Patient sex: M
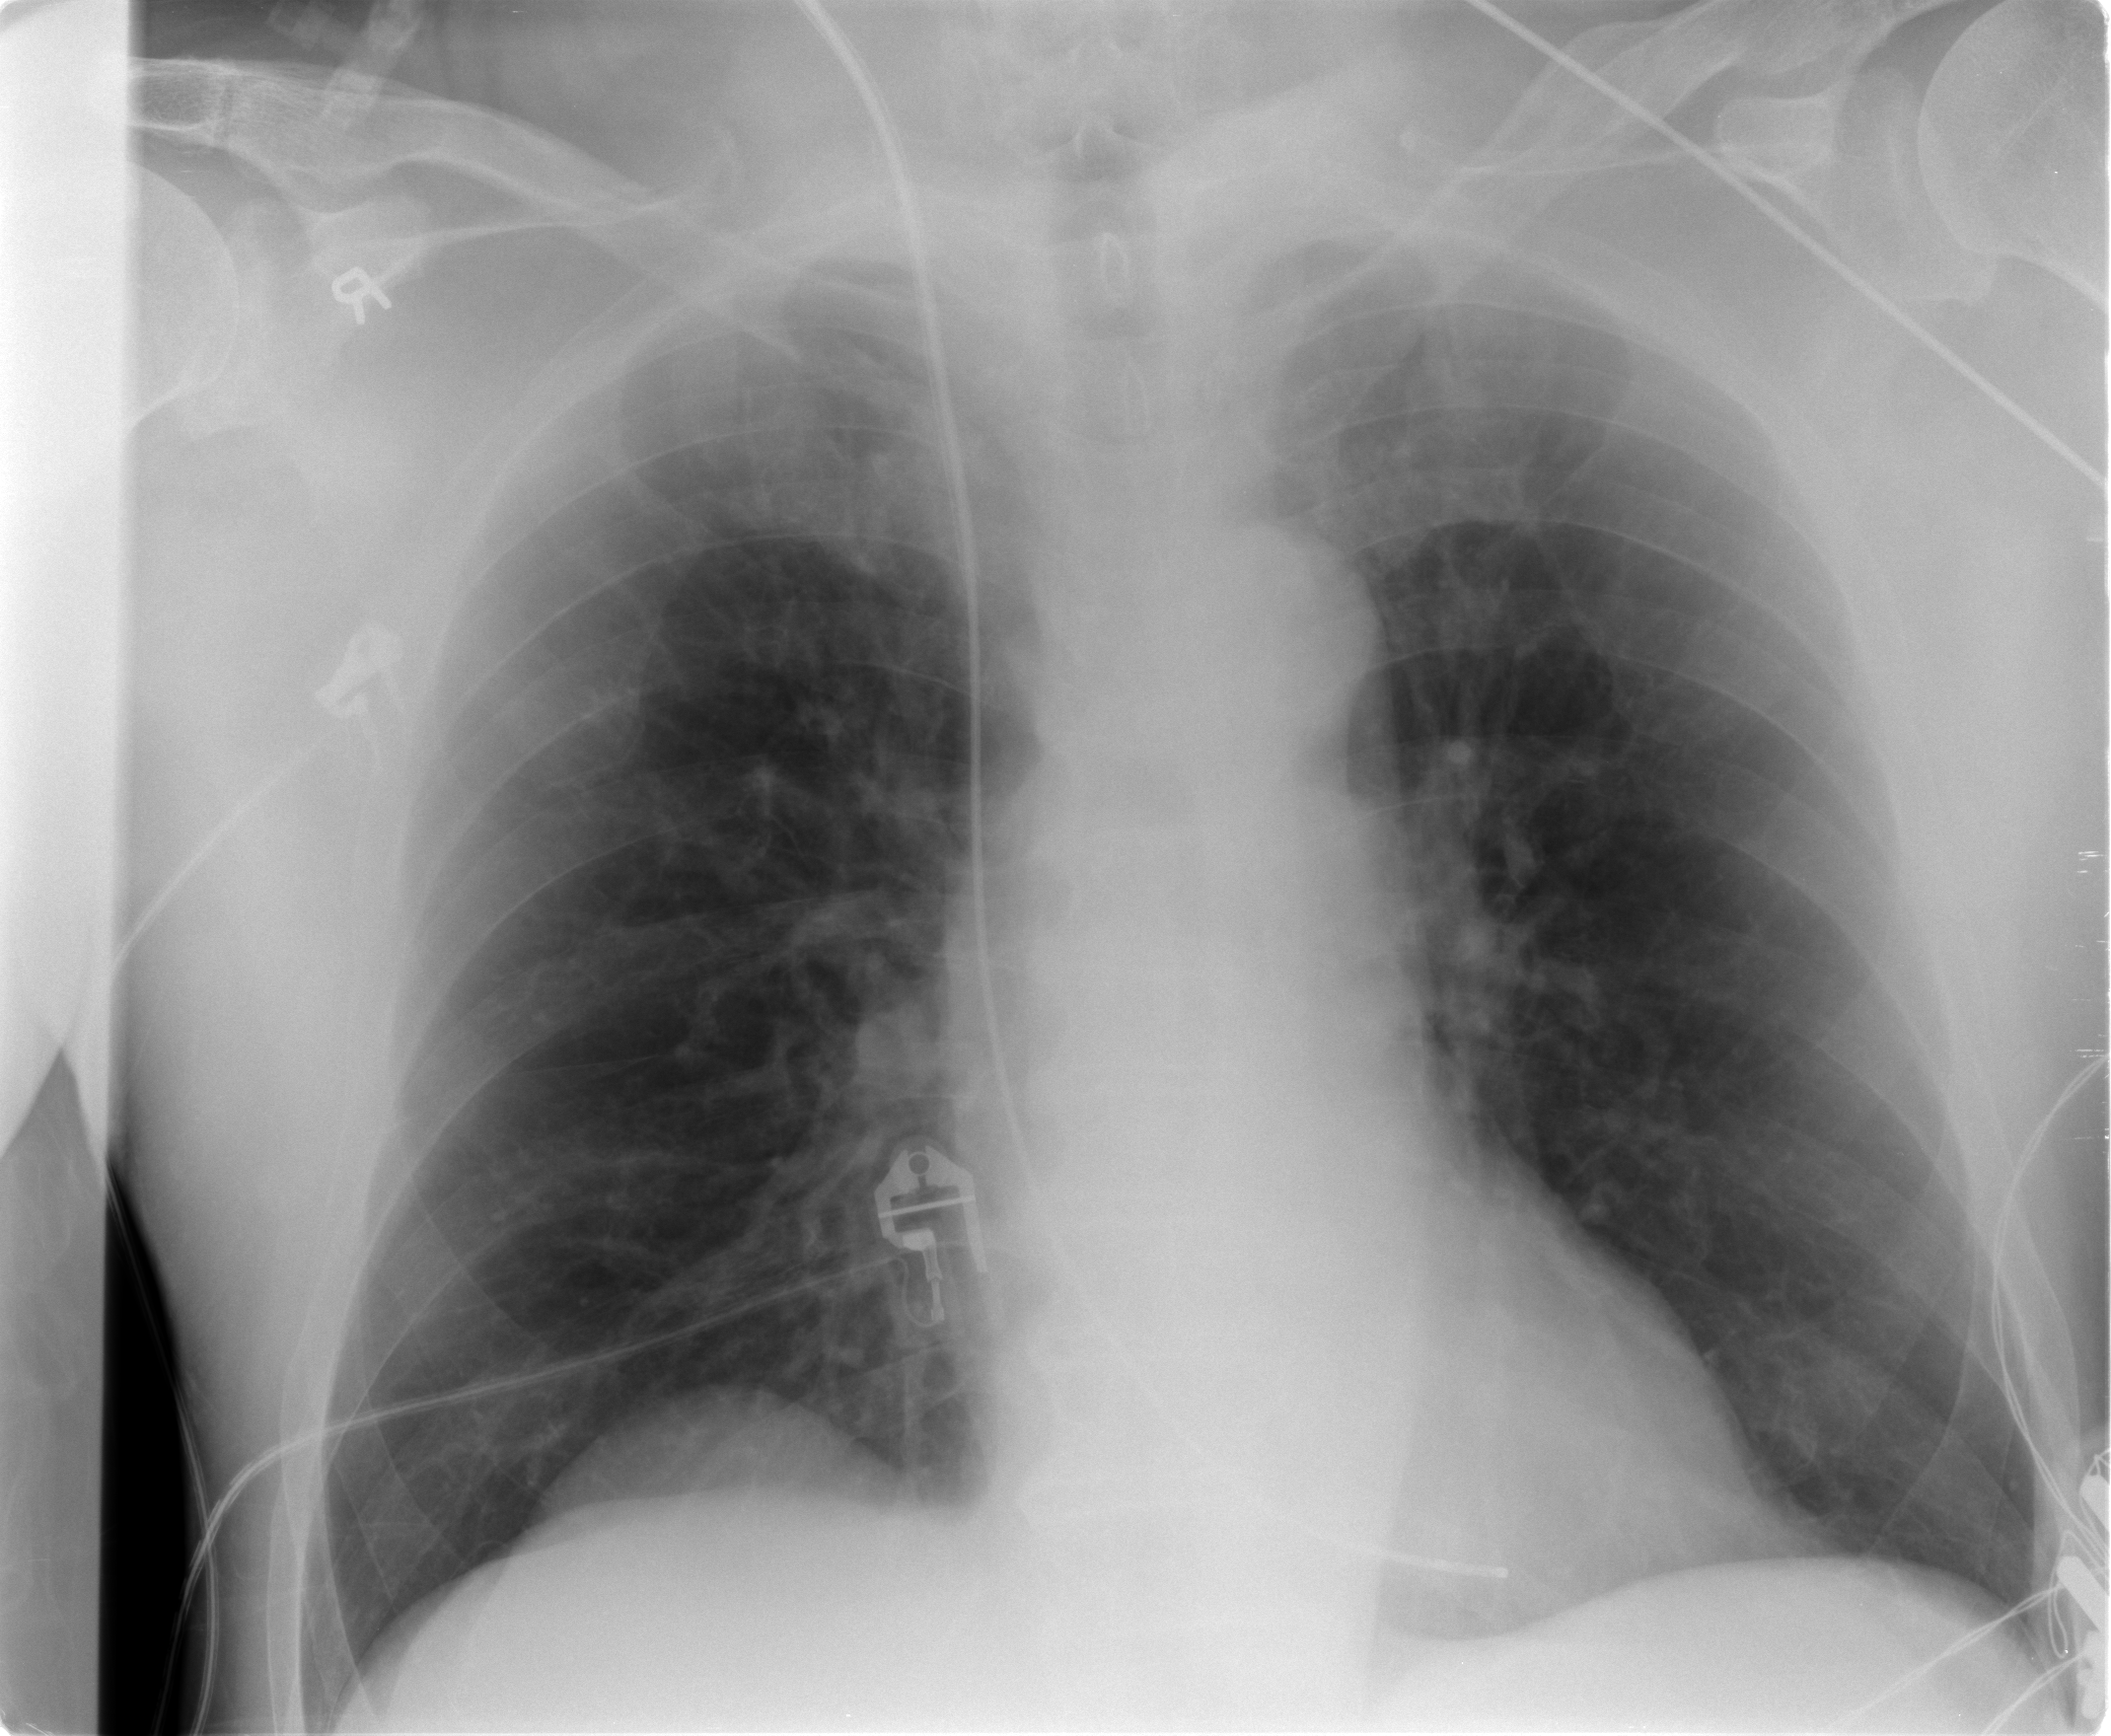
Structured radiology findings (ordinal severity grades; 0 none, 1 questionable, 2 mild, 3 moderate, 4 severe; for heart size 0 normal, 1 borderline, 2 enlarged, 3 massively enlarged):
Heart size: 0
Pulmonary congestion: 2
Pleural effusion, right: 0
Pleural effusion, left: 0
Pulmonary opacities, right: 0
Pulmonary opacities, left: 0
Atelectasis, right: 0
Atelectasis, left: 0